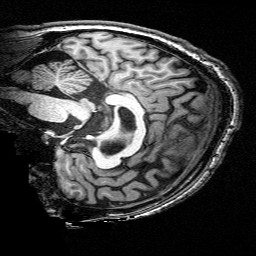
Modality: T1w
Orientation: sagittal
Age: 52
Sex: male
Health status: ill
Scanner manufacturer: siemens
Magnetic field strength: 3 T
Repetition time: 0.0025 s
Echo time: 0.00336 s